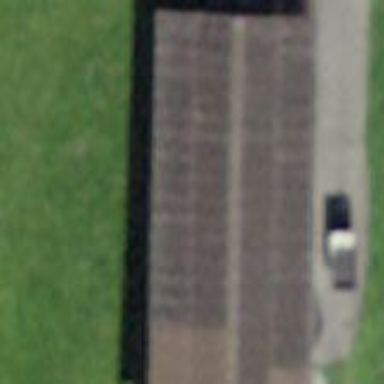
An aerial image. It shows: Barn.